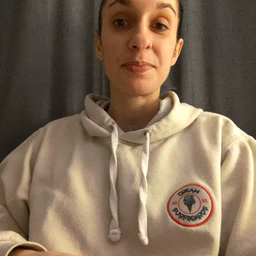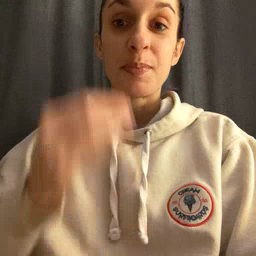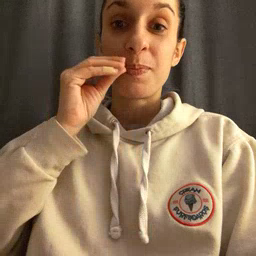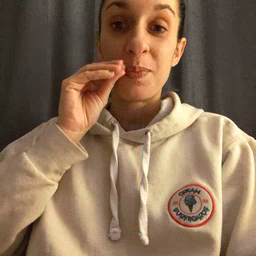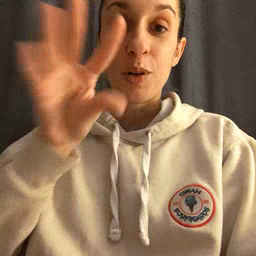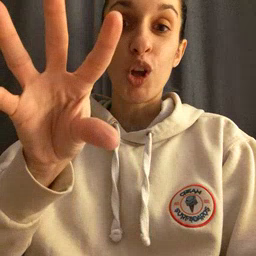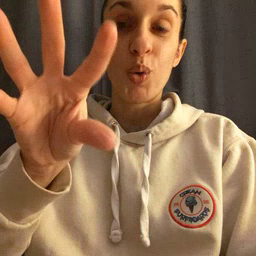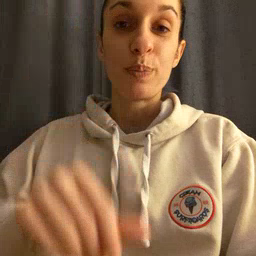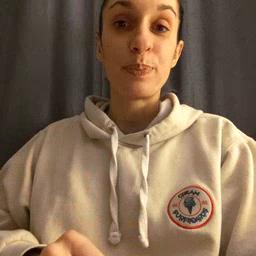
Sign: blow